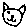
Label: cat